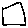
Label: square